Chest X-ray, PA view. Patient: 54 years old, sex M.
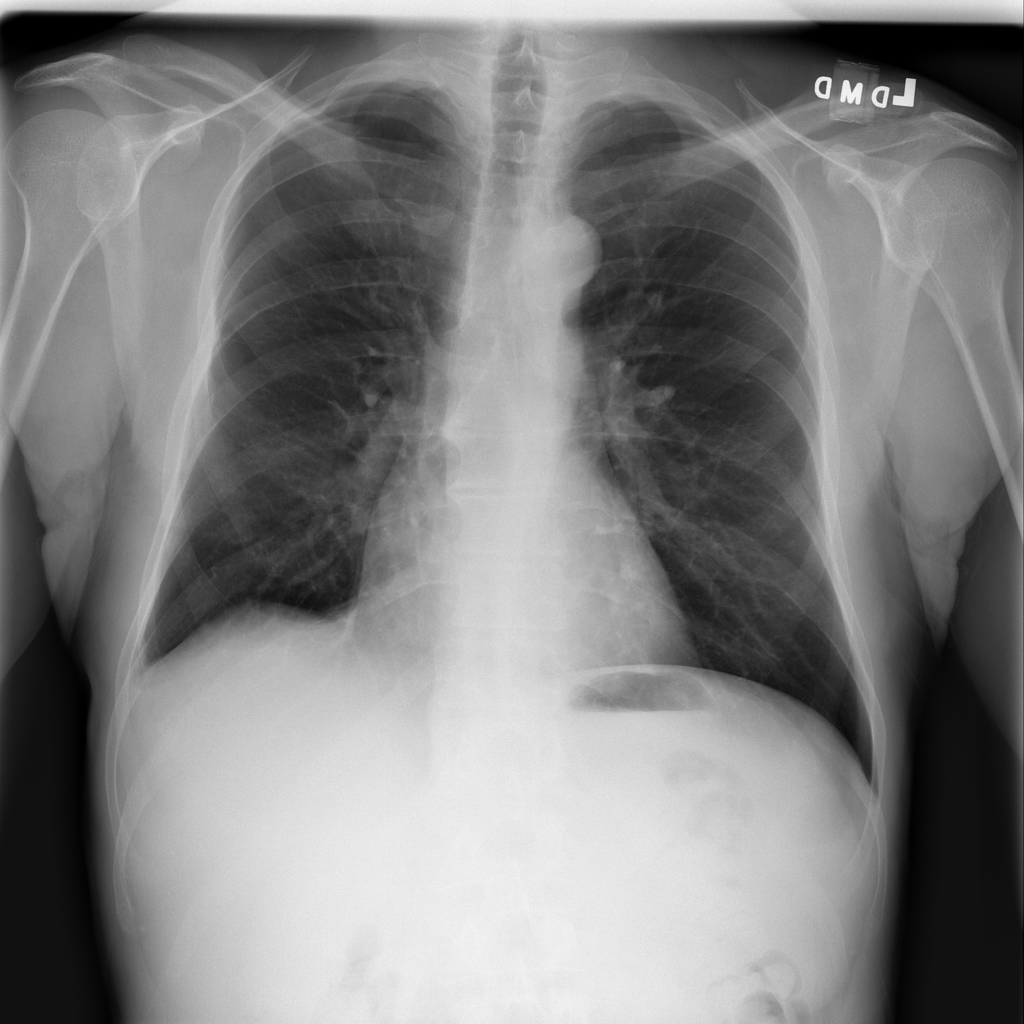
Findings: No Finding